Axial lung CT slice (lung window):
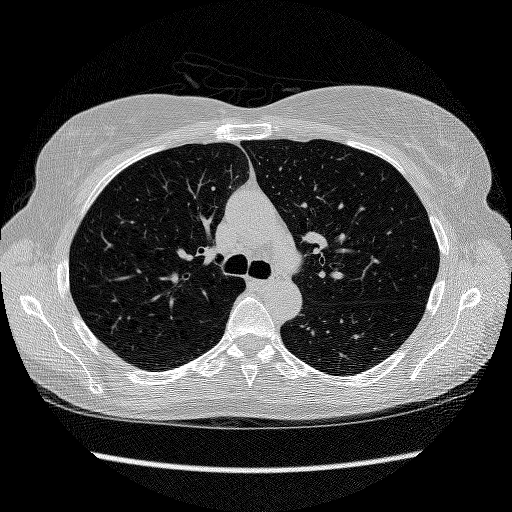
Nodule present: no